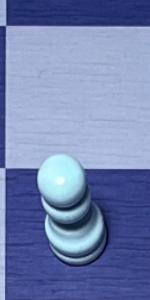
Label: Pawn_White